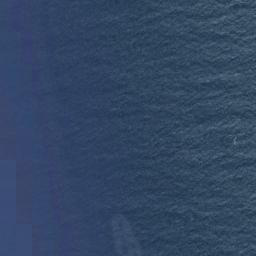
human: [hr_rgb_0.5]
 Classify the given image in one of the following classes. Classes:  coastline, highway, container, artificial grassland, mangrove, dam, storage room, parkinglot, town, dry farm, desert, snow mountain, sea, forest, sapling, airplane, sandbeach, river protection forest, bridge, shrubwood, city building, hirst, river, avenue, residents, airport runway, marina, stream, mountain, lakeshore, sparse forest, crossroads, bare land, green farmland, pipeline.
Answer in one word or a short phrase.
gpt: sea